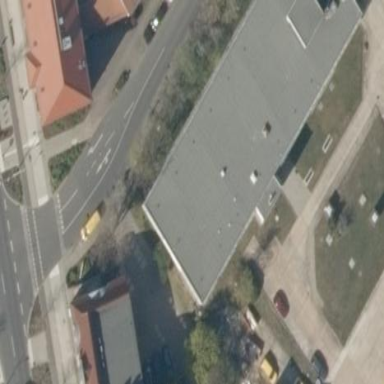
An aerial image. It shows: Commercial building.